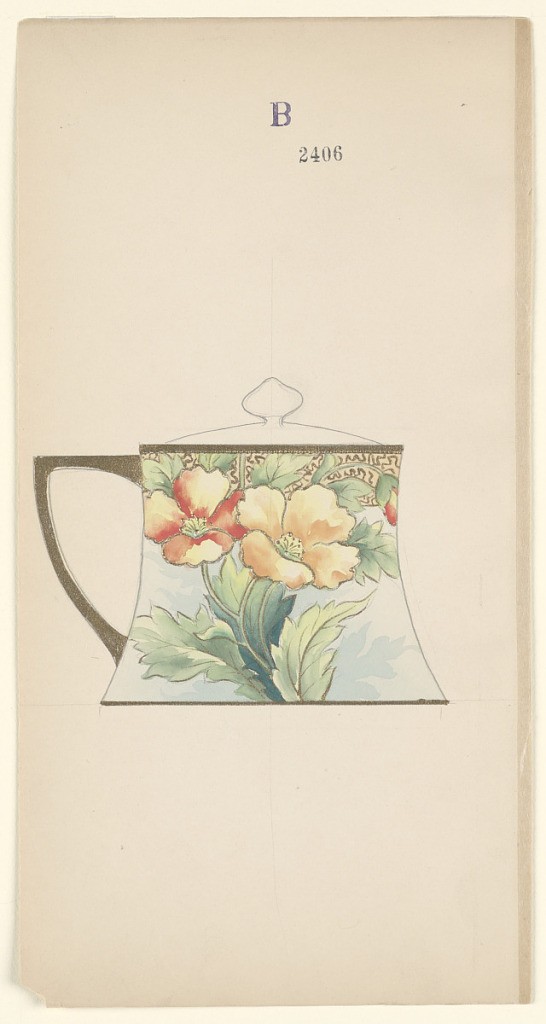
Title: Design for a Sugar Bowl
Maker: Noritake, Japan and New York, New York, USA
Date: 1880–1910
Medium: Brush and watercolor, gold gouache, graphite on cream paper
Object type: Drawing
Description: Sugar bowl with lid or a cup and lid, cinched, decorated with large green leaves and orange peach blossoms, one bud, with a pointed gold handle; pointed finial on lid.